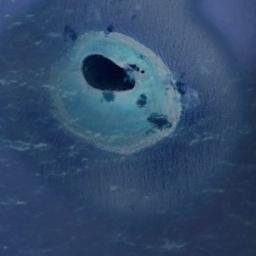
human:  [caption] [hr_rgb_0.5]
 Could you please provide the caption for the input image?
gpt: An island of approximately elliptical shape surrounded by blue sea water .

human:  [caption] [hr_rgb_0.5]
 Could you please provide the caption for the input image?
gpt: A big island and some small islands are surrounded by light blue waters .

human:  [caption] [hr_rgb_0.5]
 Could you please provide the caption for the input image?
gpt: The island is surrounded by water .

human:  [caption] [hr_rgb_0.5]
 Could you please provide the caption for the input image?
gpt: The water around the island is dark blue .

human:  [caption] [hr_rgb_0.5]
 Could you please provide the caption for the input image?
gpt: There are some clouds over the blue island on a blue sea .